Question: I want to have a text view in the center of a screen with a number of custom SeekBars positioned around the edges in a circle. It should look something like this.

Here is the code I have so far. For the sake of using less code instead of the custom SeekBars I will use default SeekBars. I am making use of the Vertical Seek Bar library <URL>
'''
public class MainActivity extends Activity implements OnSeekBarChangeListener {
TextView tv;
TextView ss;
@Override
protected void onCreate(Bundle savedInstanceState) {
super.onCreate(savedInstanceState);
setContentView(R.layout.activity_main);
RelativeLayout layout = (RelativeLayout) findViewById(R.id.main_layout);
tv = (TextView)findViewById(R.id.seek_score);
ss = (TextView)findViewById(R.id.selected_segment);
RelativeLayout.LayoutParams lp = new RelativeLayout.LayoutParams(
RelativeLayout.LayoutParams.WRAP_CONTENT, RelativeLayout.LayoutParams.WRAP_CONTENT);
lp.addRule(RelativeLayout.RIGHT_OF, tv.getId());
VerticalSeekBar verticalSeekBar = (VerticalSeekBar) getLayoutInflater().inflate(R.layout.motif_segment, null);
verticalSeekBar.setName("Test Segment");
verticalSeekBar.setOnSeekBarChangeListener(this);
layout.addView(verticalSeekBar, lp);
}
@Override
public boolean onCreateOptionsMenu(Menu menu) {
// Inflate the menu; this adds items to the action bar if it is present.
getMenuInflater().inflate(R.menu.main, menu);
return false;
}
@Override
public void onProgressChanged(SeekBar seekBar, int progress, boolean isUser) {
tv.setText(Integer.toString(progress / 100));
}
@Override
public void onStartTrackingTouch(SeekBar seekBar) {
}
@Override
public void onStopTrackingTouch(SeekBar seekBar) {
}
}
'''
'''
<RelativeLayout xmlns:android="http://schemas.android.com/apk/res/android"
xmlns:tools="http://schemas.android.com/tools"
android:layout_width="wrap_content"
android:layout_height="wrap_content"
android:paddingBottom="@dimen/activity_vertical_margin"
android:paddingLeft="@dimen/activity_horizontal_margin"
android:paddingRight="@dimen/activity_horizontal_margin"
android:paddingTop="@dimen/activity_vertical_margin"
tools:context=".MainActivity"
android:id="@+id/main_layout"
android:layout_gravity="center"
>
<TextView
android:id="@+id/seek_score"
android:layout_width="50dip"
android:layout_height="50dip"
android:layout_centerHorizontal="true"
android:background="@drawable/circle"
android:gravity="center"
android:text="0"
android:layout_margin="40dip"
/>
<TextView
android:id="@+id/selected_segment"
android:layout_width="wrap_content"
android:layout_height="wrap_content"
android:layout_alignParentTop="true"
android:layout_centerHorizontal="true"
android:text="" />
</RelativeLayout>
'''
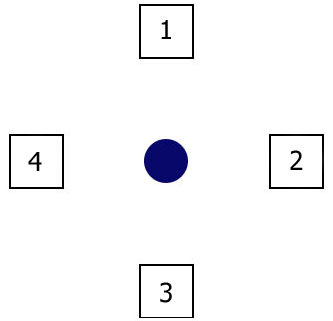
Answer: > I want to have a text view in the center of a screen with a number of
custom SeekBars positioned around the edges in a circle
If the numbered views have arbitrary dimensions(menaing they are bigger then the center circle) and you just want to place them like your image then it's quite simple:
- - - - -
If you want views 1, 2, 3, 4 to have the size of the circle then use the position from above but also use alignLeft/Right/top/Bottom properties with the circle view.
If those four views are not the single views you want to place around the circle then you should create a custom 'ViewGroup' to calculate more precisely how the child views should be placed.